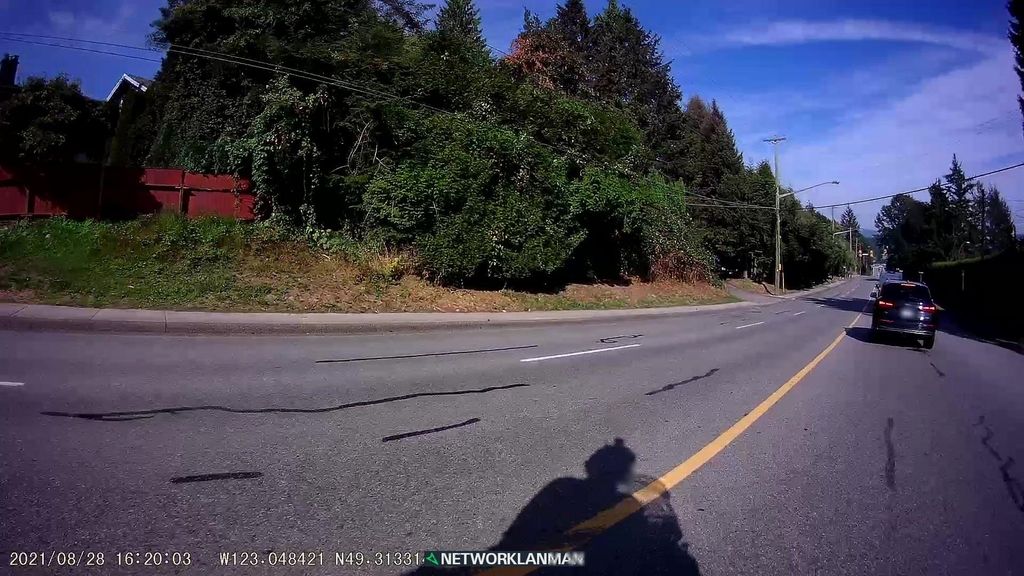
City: vancouver